Interaction volume radius: 10 \u00c5
Interaction volume height: 25 \u00c5
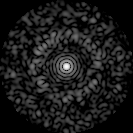
Disorder parameter: 0.8089